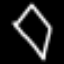
Label: diamond